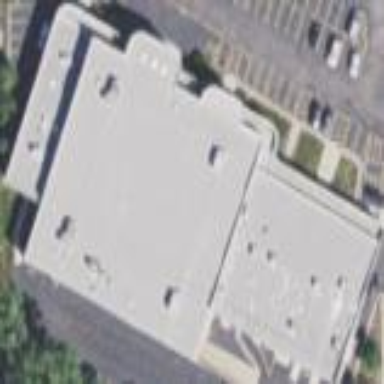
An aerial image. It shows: Retail building.